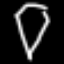
Label: diamond